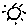
Label: sun